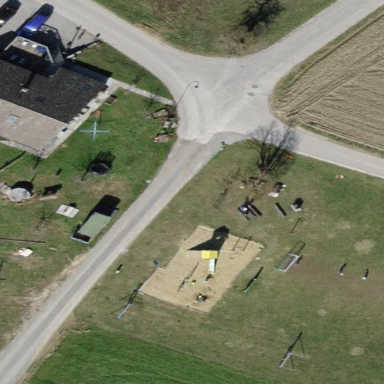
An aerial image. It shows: Playground area for leisure activities on the land.